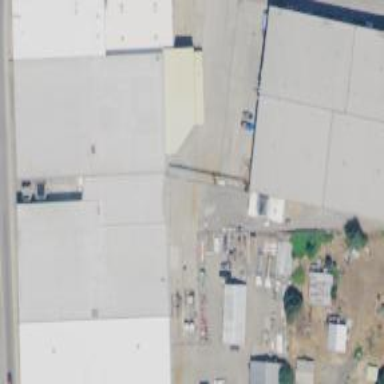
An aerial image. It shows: Warehouse.